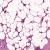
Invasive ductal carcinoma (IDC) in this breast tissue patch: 0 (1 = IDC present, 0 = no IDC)